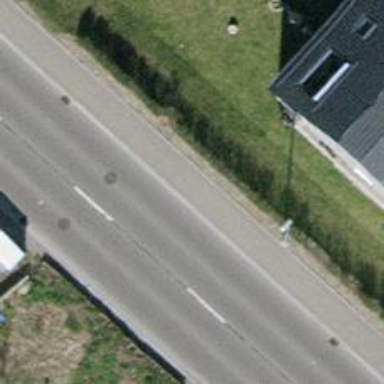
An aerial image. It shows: Sidewalk along the footway.